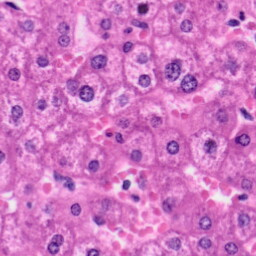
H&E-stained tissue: Liver